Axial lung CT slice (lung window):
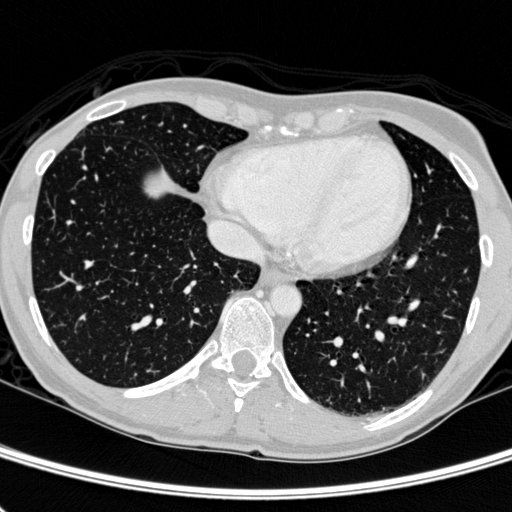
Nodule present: no